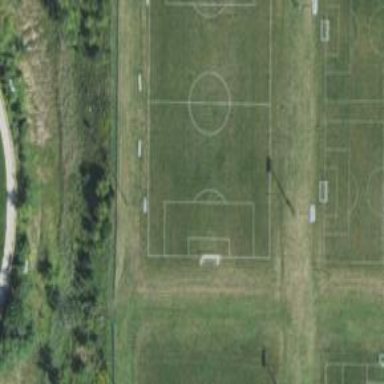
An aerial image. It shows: Soccer pitch for leisureland activities.